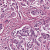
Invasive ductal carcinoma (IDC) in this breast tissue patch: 1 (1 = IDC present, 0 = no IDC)